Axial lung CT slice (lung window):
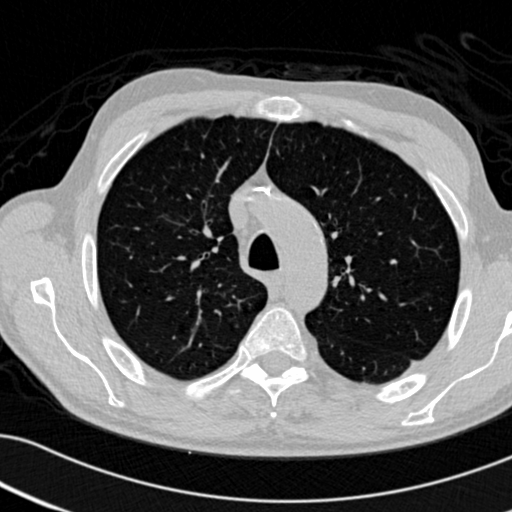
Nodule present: no